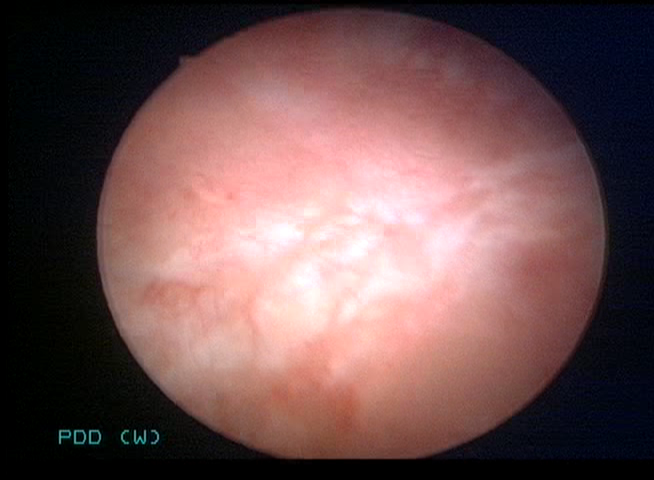
Modality: WLC
Class: Normal mucosa
Bladder cancer association: No